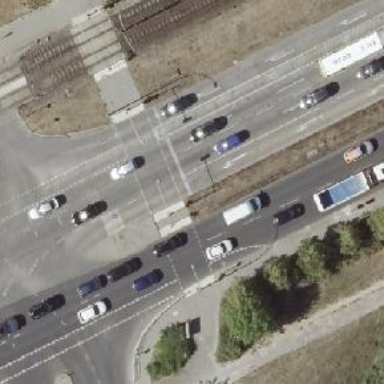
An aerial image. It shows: Footway crossing with traffic signals and pedestrian island.